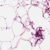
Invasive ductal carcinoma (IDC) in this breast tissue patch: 0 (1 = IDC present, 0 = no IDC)